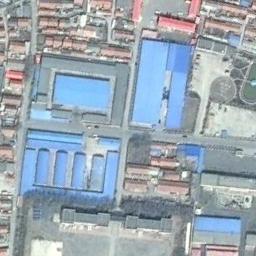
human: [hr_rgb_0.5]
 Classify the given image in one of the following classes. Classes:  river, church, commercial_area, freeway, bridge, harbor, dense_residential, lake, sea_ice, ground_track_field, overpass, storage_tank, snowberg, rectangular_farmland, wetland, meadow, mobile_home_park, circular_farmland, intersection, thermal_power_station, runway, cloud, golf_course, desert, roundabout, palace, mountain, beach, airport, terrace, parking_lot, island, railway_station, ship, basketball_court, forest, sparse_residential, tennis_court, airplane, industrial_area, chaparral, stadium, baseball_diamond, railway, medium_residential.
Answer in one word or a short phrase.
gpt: industrial_area